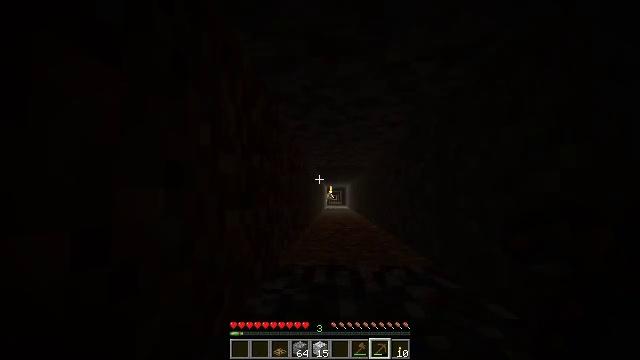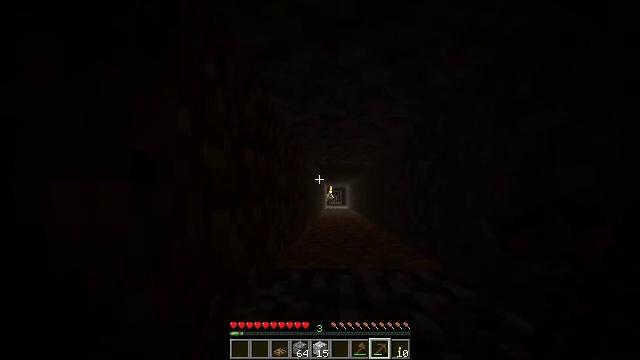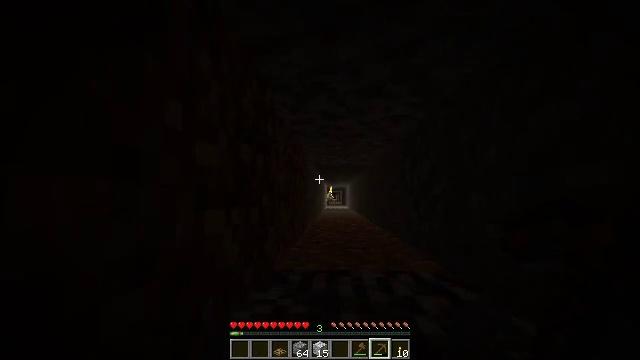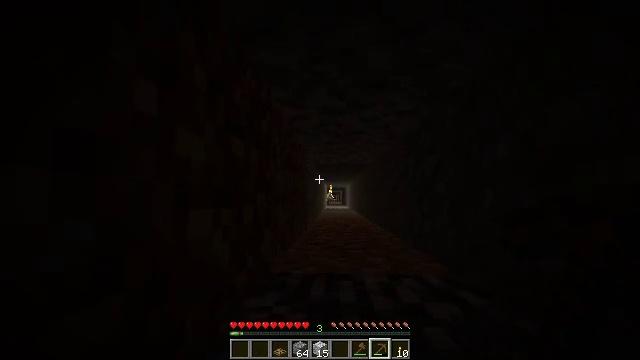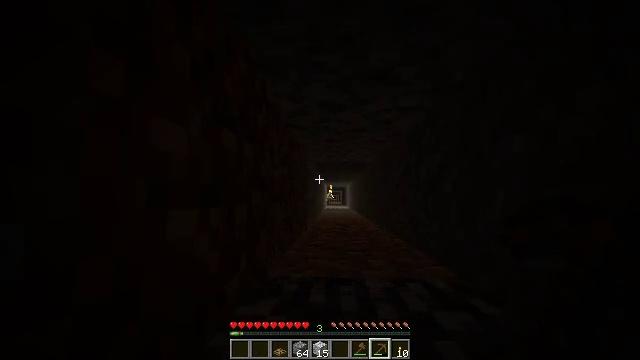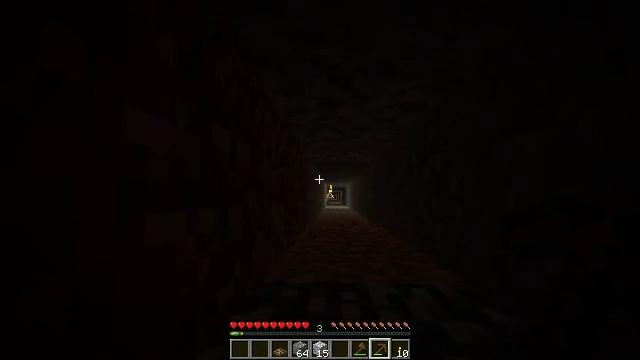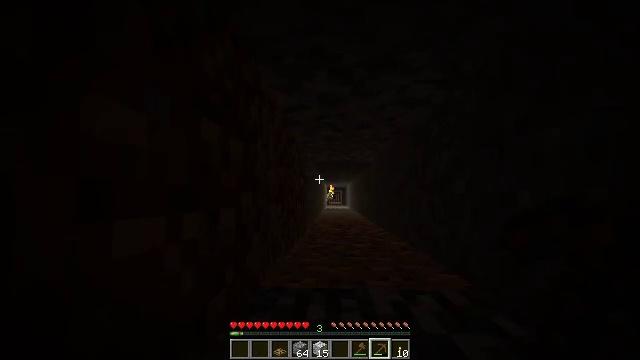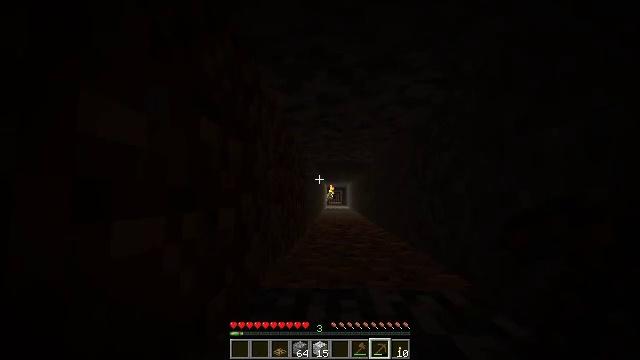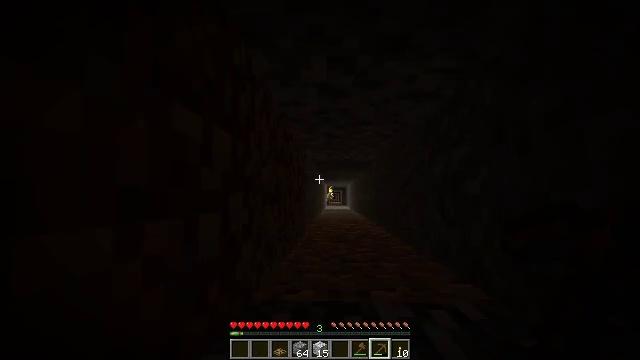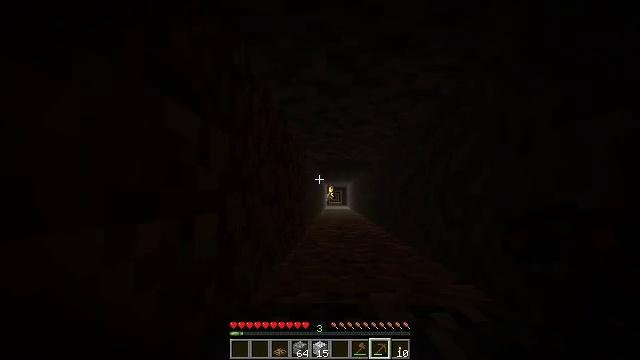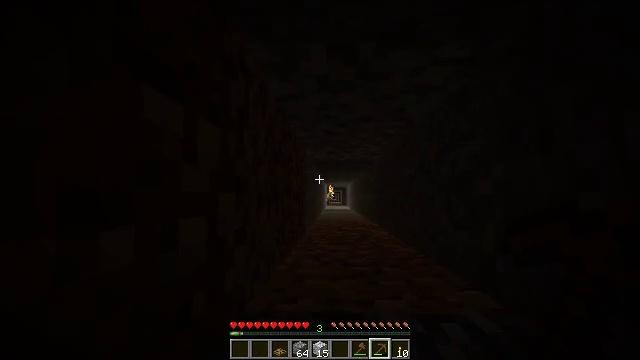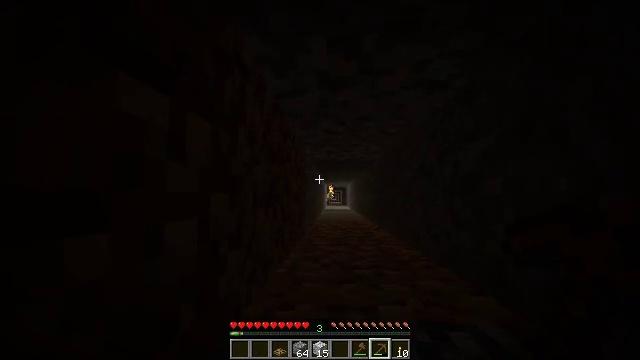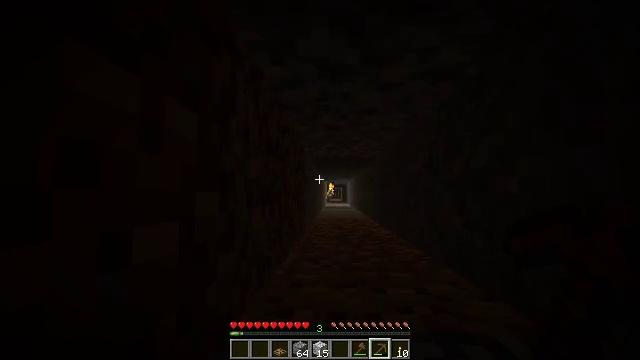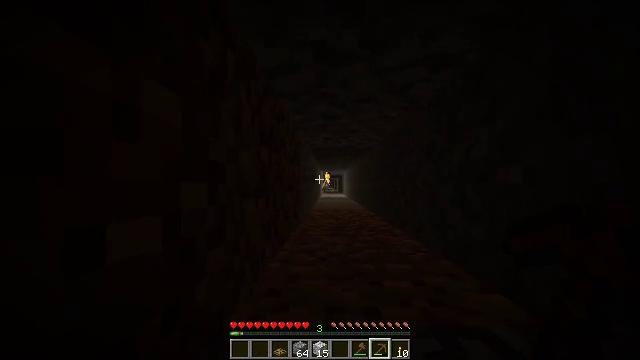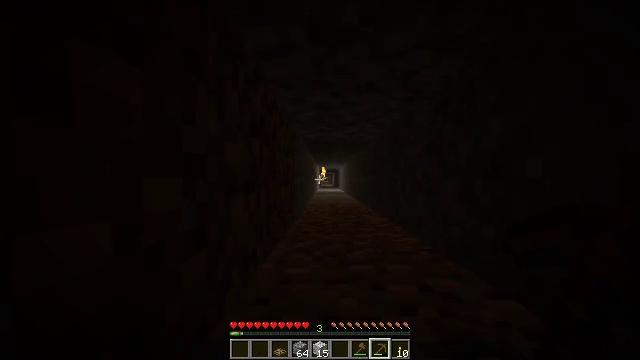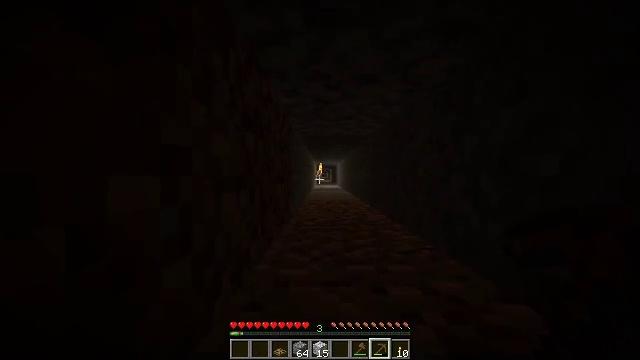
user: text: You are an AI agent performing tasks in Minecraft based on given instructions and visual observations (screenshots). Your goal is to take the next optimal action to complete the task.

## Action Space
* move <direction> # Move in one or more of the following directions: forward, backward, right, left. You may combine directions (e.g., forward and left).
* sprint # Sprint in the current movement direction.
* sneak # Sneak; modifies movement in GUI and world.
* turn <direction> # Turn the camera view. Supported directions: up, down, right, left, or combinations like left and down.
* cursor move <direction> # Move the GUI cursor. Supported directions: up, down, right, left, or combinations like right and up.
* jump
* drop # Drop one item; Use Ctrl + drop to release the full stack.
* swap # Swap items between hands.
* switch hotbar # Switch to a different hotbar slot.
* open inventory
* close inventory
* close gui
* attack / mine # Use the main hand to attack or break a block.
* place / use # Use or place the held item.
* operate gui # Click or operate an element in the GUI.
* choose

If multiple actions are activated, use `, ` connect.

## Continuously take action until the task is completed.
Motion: motion action
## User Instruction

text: Take down the wall torch for reuse.
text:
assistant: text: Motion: move forward
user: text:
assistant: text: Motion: move forward
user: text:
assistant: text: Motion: move forward
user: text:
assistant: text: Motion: move forward
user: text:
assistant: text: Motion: move forward
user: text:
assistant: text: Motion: move forward
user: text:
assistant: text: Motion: move forward
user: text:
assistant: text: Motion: move forward
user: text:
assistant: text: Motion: move forward
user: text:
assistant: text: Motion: move forward
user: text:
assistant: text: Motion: move forward
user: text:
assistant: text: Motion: move forward
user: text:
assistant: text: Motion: move forward, turn down
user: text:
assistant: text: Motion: move forward, turn down
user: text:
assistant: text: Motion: move forward
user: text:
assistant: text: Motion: move forward, turn down
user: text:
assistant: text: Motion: move forward
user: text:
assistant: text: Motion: move forward
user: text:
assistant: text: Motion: move forward
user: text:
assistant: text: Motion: move forward
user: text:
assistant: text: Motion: move forward
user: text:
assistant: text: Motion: move forward
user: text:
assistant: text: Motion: move forward
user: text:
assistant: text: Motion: move forward
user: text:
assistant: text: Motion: move forward
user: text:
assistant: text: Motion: move forward
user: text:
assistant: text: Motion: move forward
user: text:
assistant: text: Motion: move forward
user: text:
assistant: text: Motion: move forward
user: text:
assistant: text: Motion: move forward